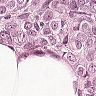
Metastatic tissue present: yes